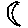
Label: moon